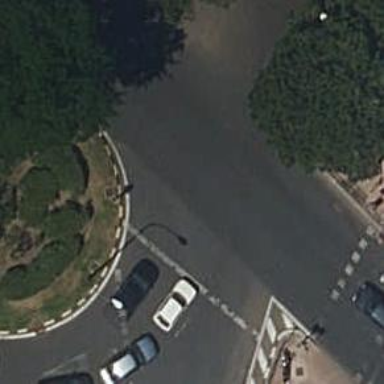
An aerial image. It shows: Road with traffic signals.